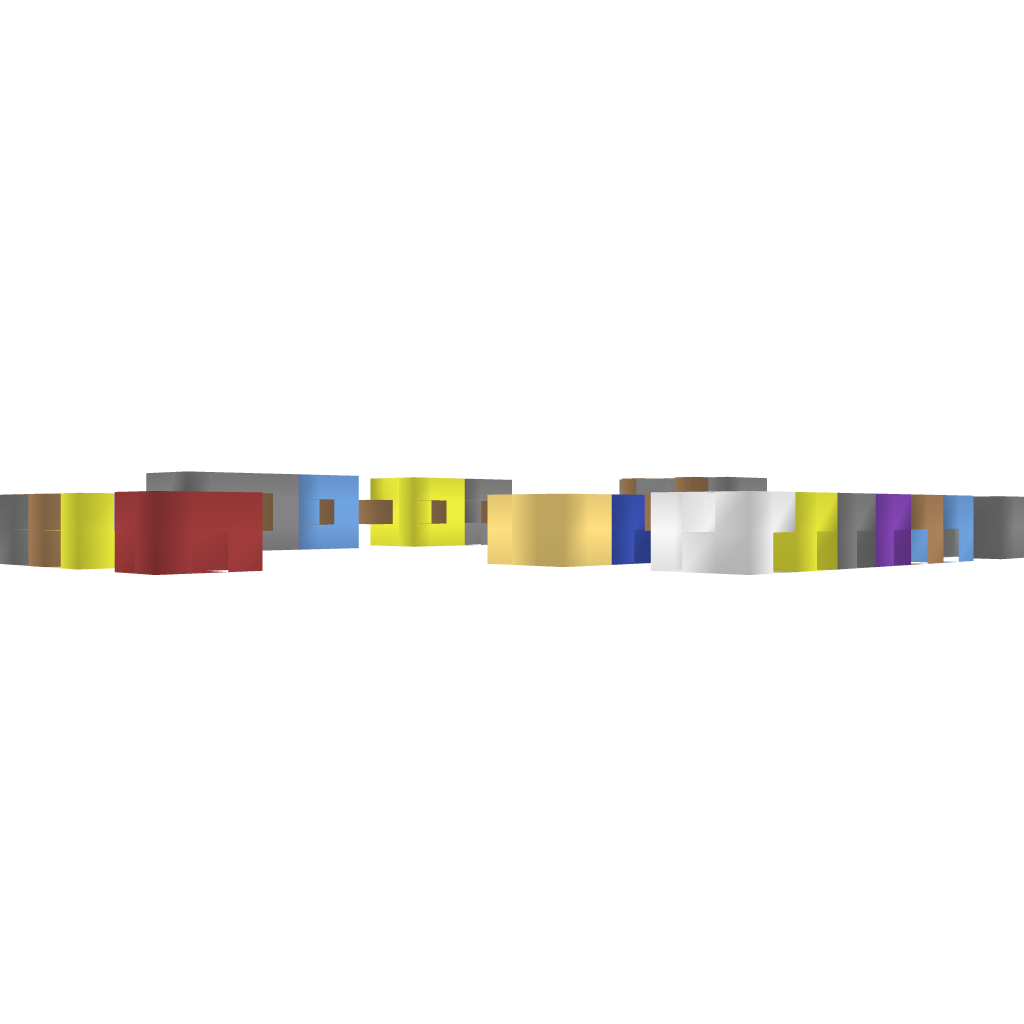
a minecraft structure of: Resource and XP Giver with Time Setter bad low quality